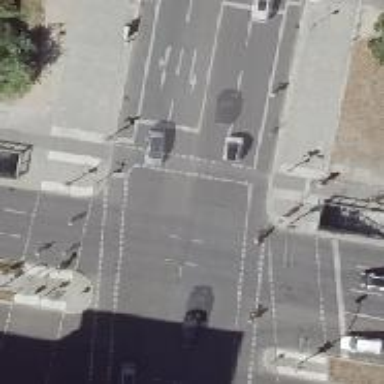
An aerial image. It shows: Tertiary road with asphalt surface. It has separate sidewalks on both sides and exclusive cycle lanes.